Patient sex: M
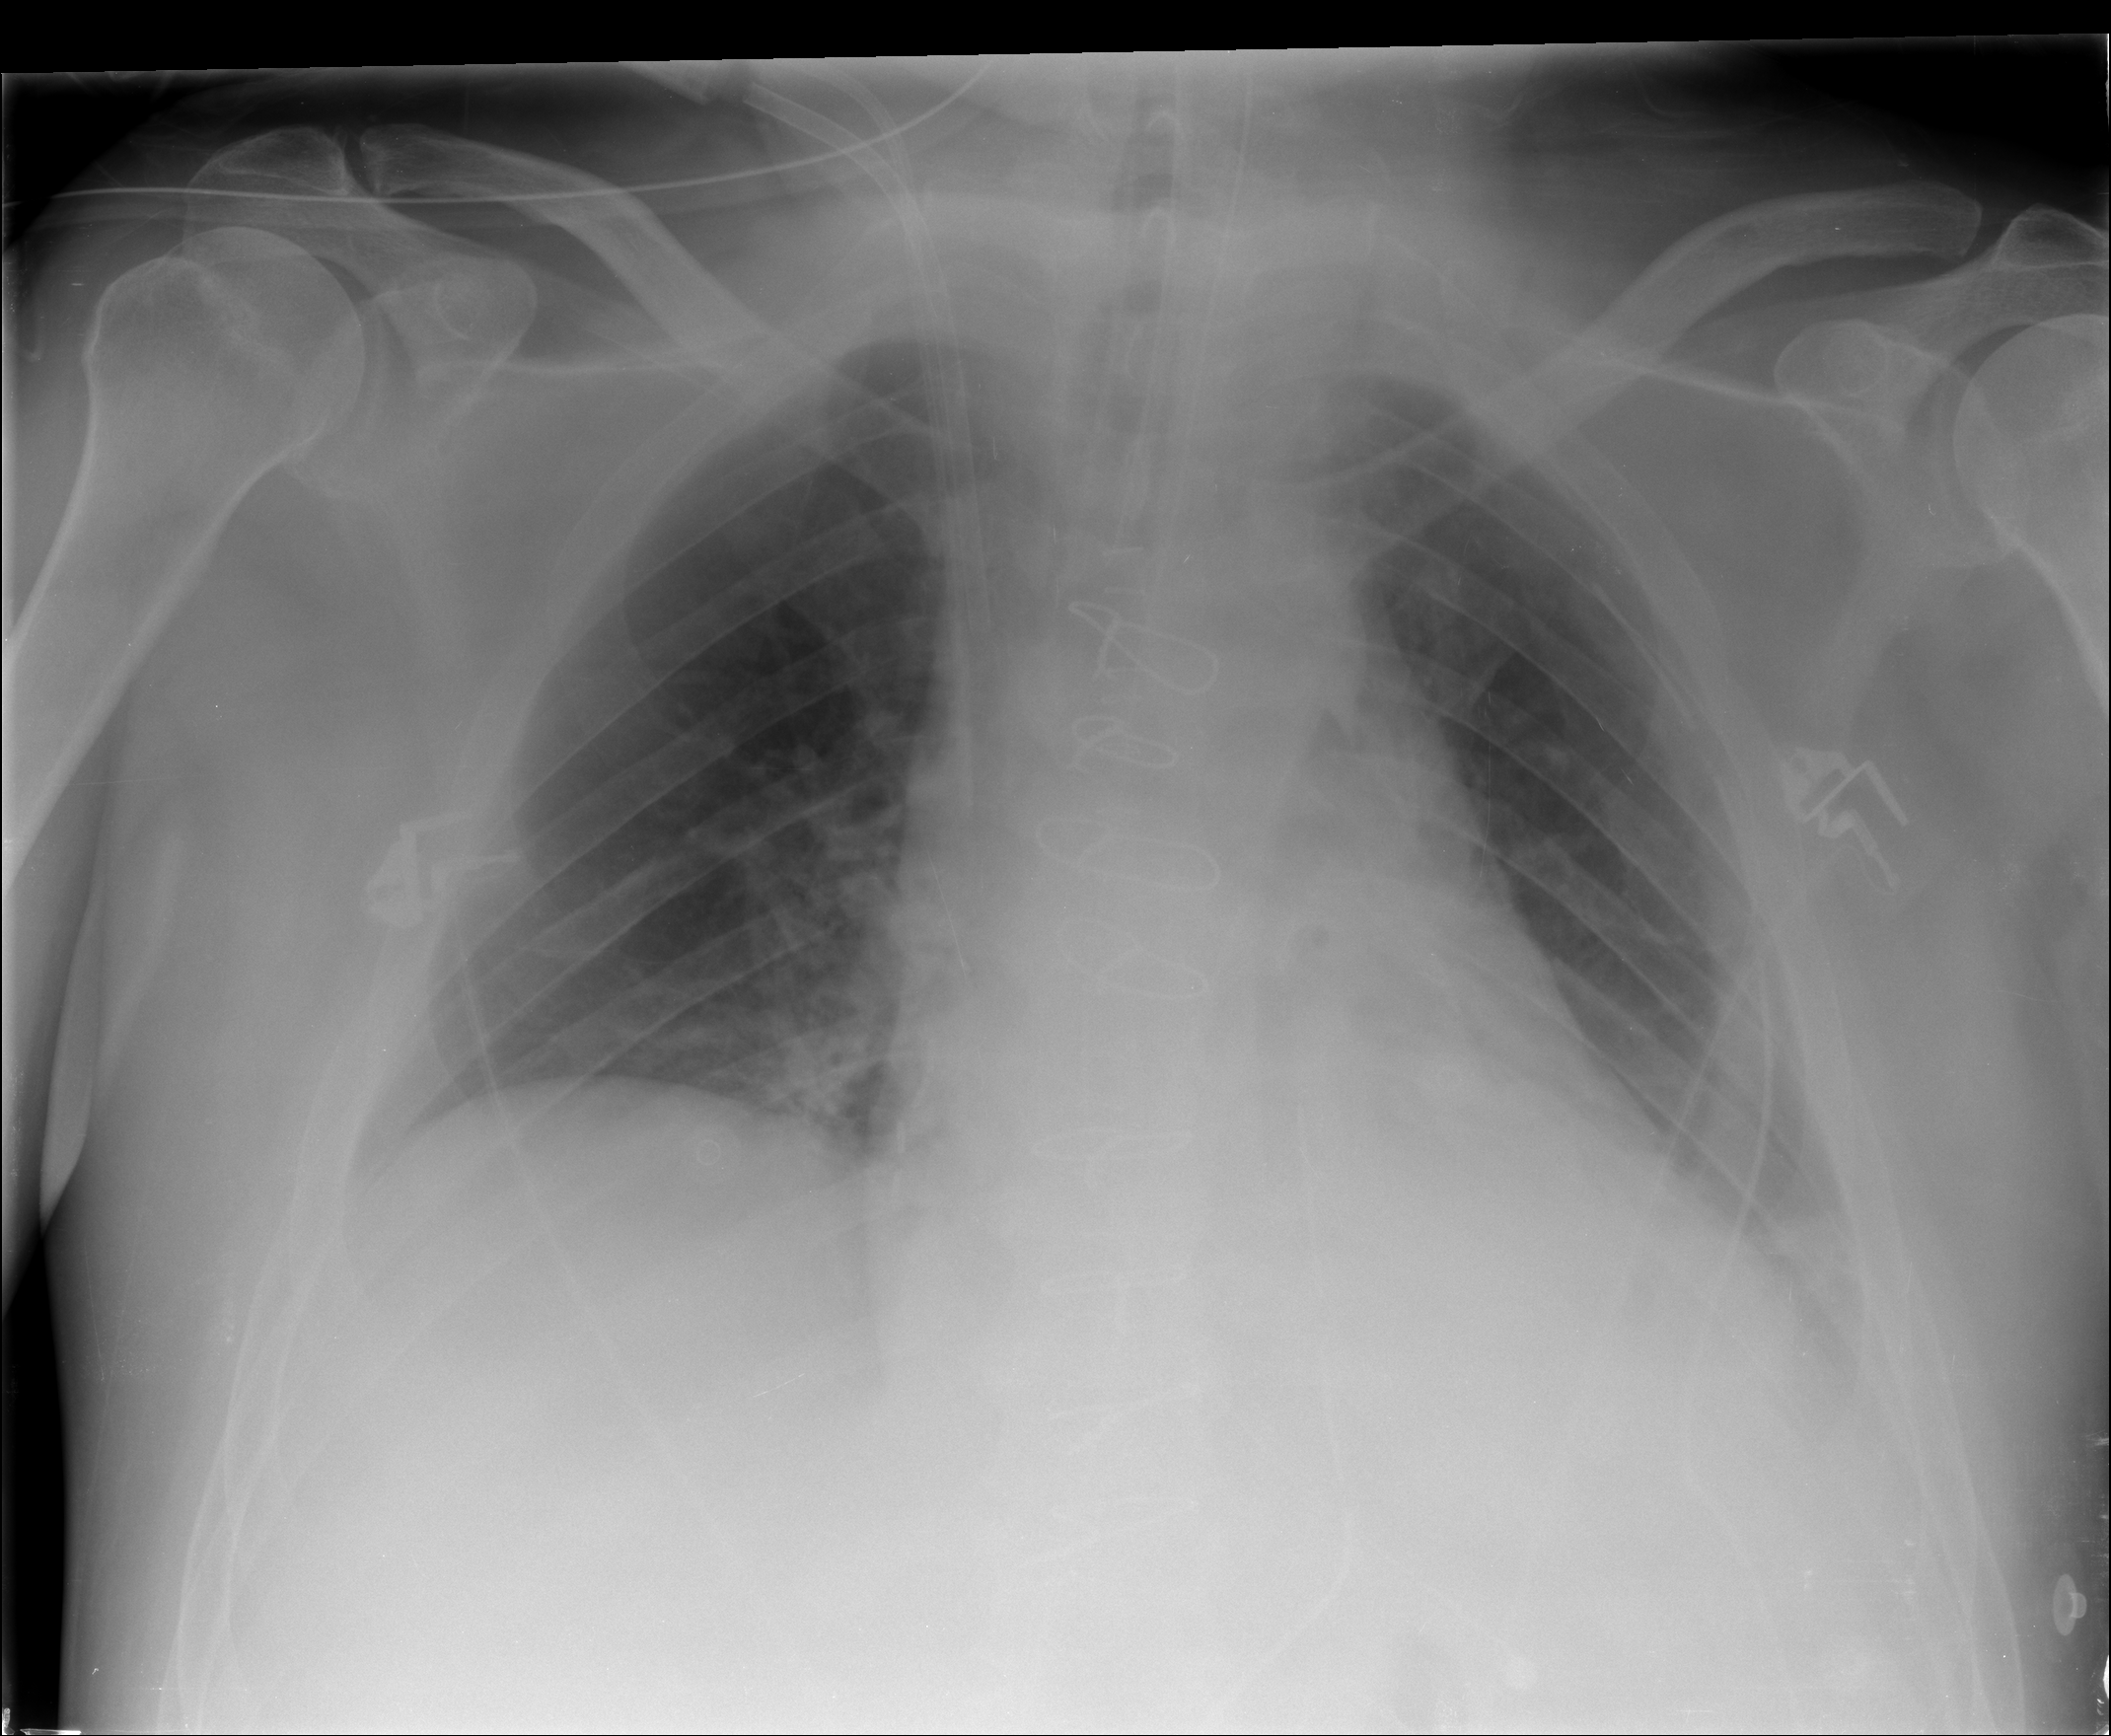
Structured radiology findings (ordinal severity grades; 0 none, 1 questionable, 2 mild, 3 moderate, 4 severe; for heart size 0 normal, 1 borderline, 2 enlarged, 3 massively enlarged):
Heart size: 1
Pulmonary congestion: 1
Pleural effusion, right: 0
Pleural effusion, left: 2
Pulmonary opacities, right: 0
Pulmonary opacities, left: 0
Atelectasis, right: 1
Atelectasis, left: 2